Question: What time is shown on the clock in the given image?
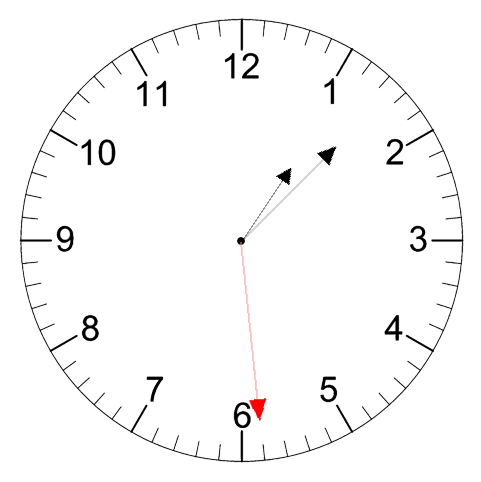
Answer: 01:07:29